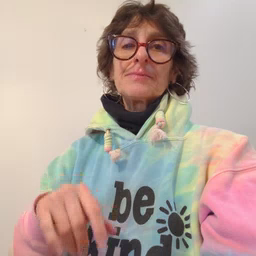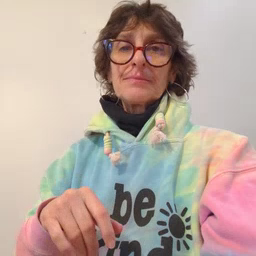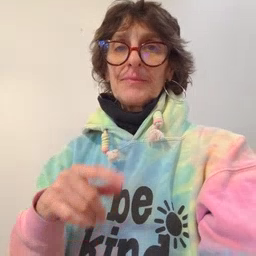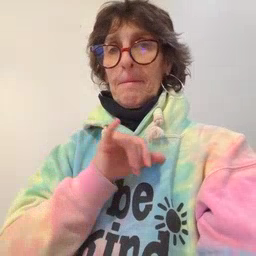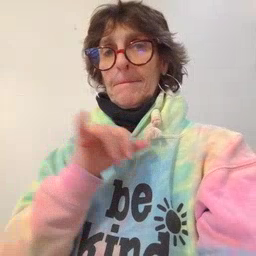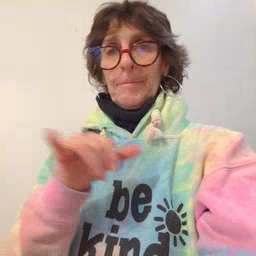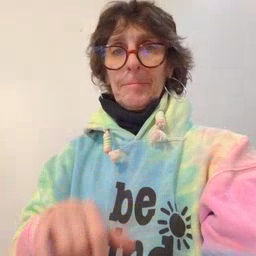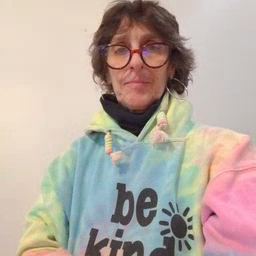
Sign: same